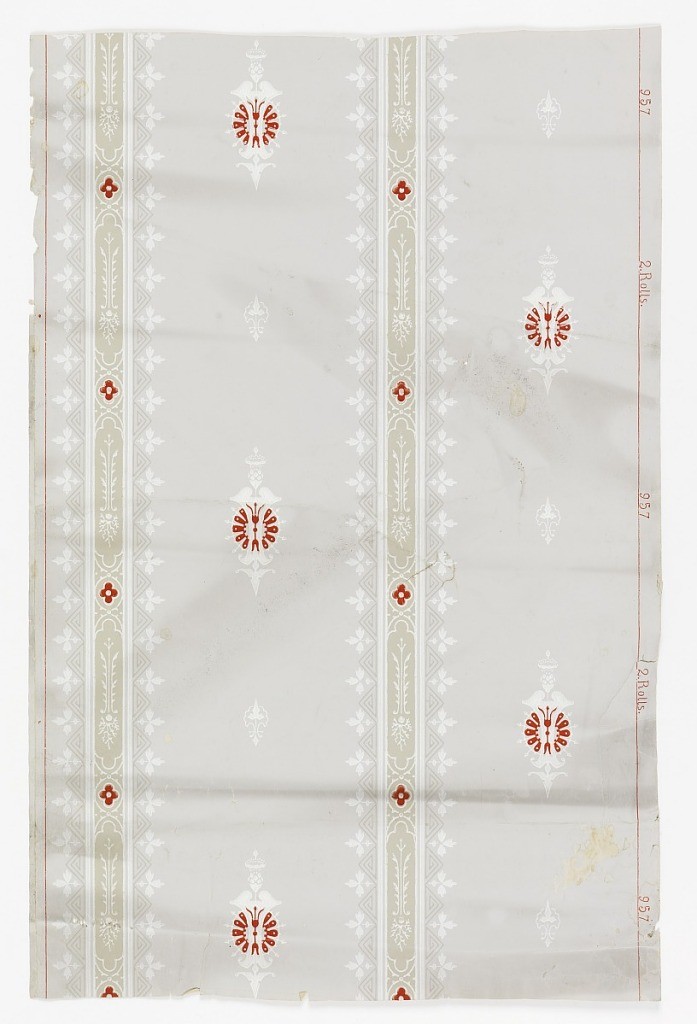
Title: Sidewall
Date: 1850–70
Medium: Machine-printed
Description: Medallion stripe design. Red and white medallions, alternating with smaller white motifs, repeating vertically. Vertical bands containing ornaments with red quatrefoils run between these vertical repeats. Printed in red and white on gray ground.